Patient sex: F
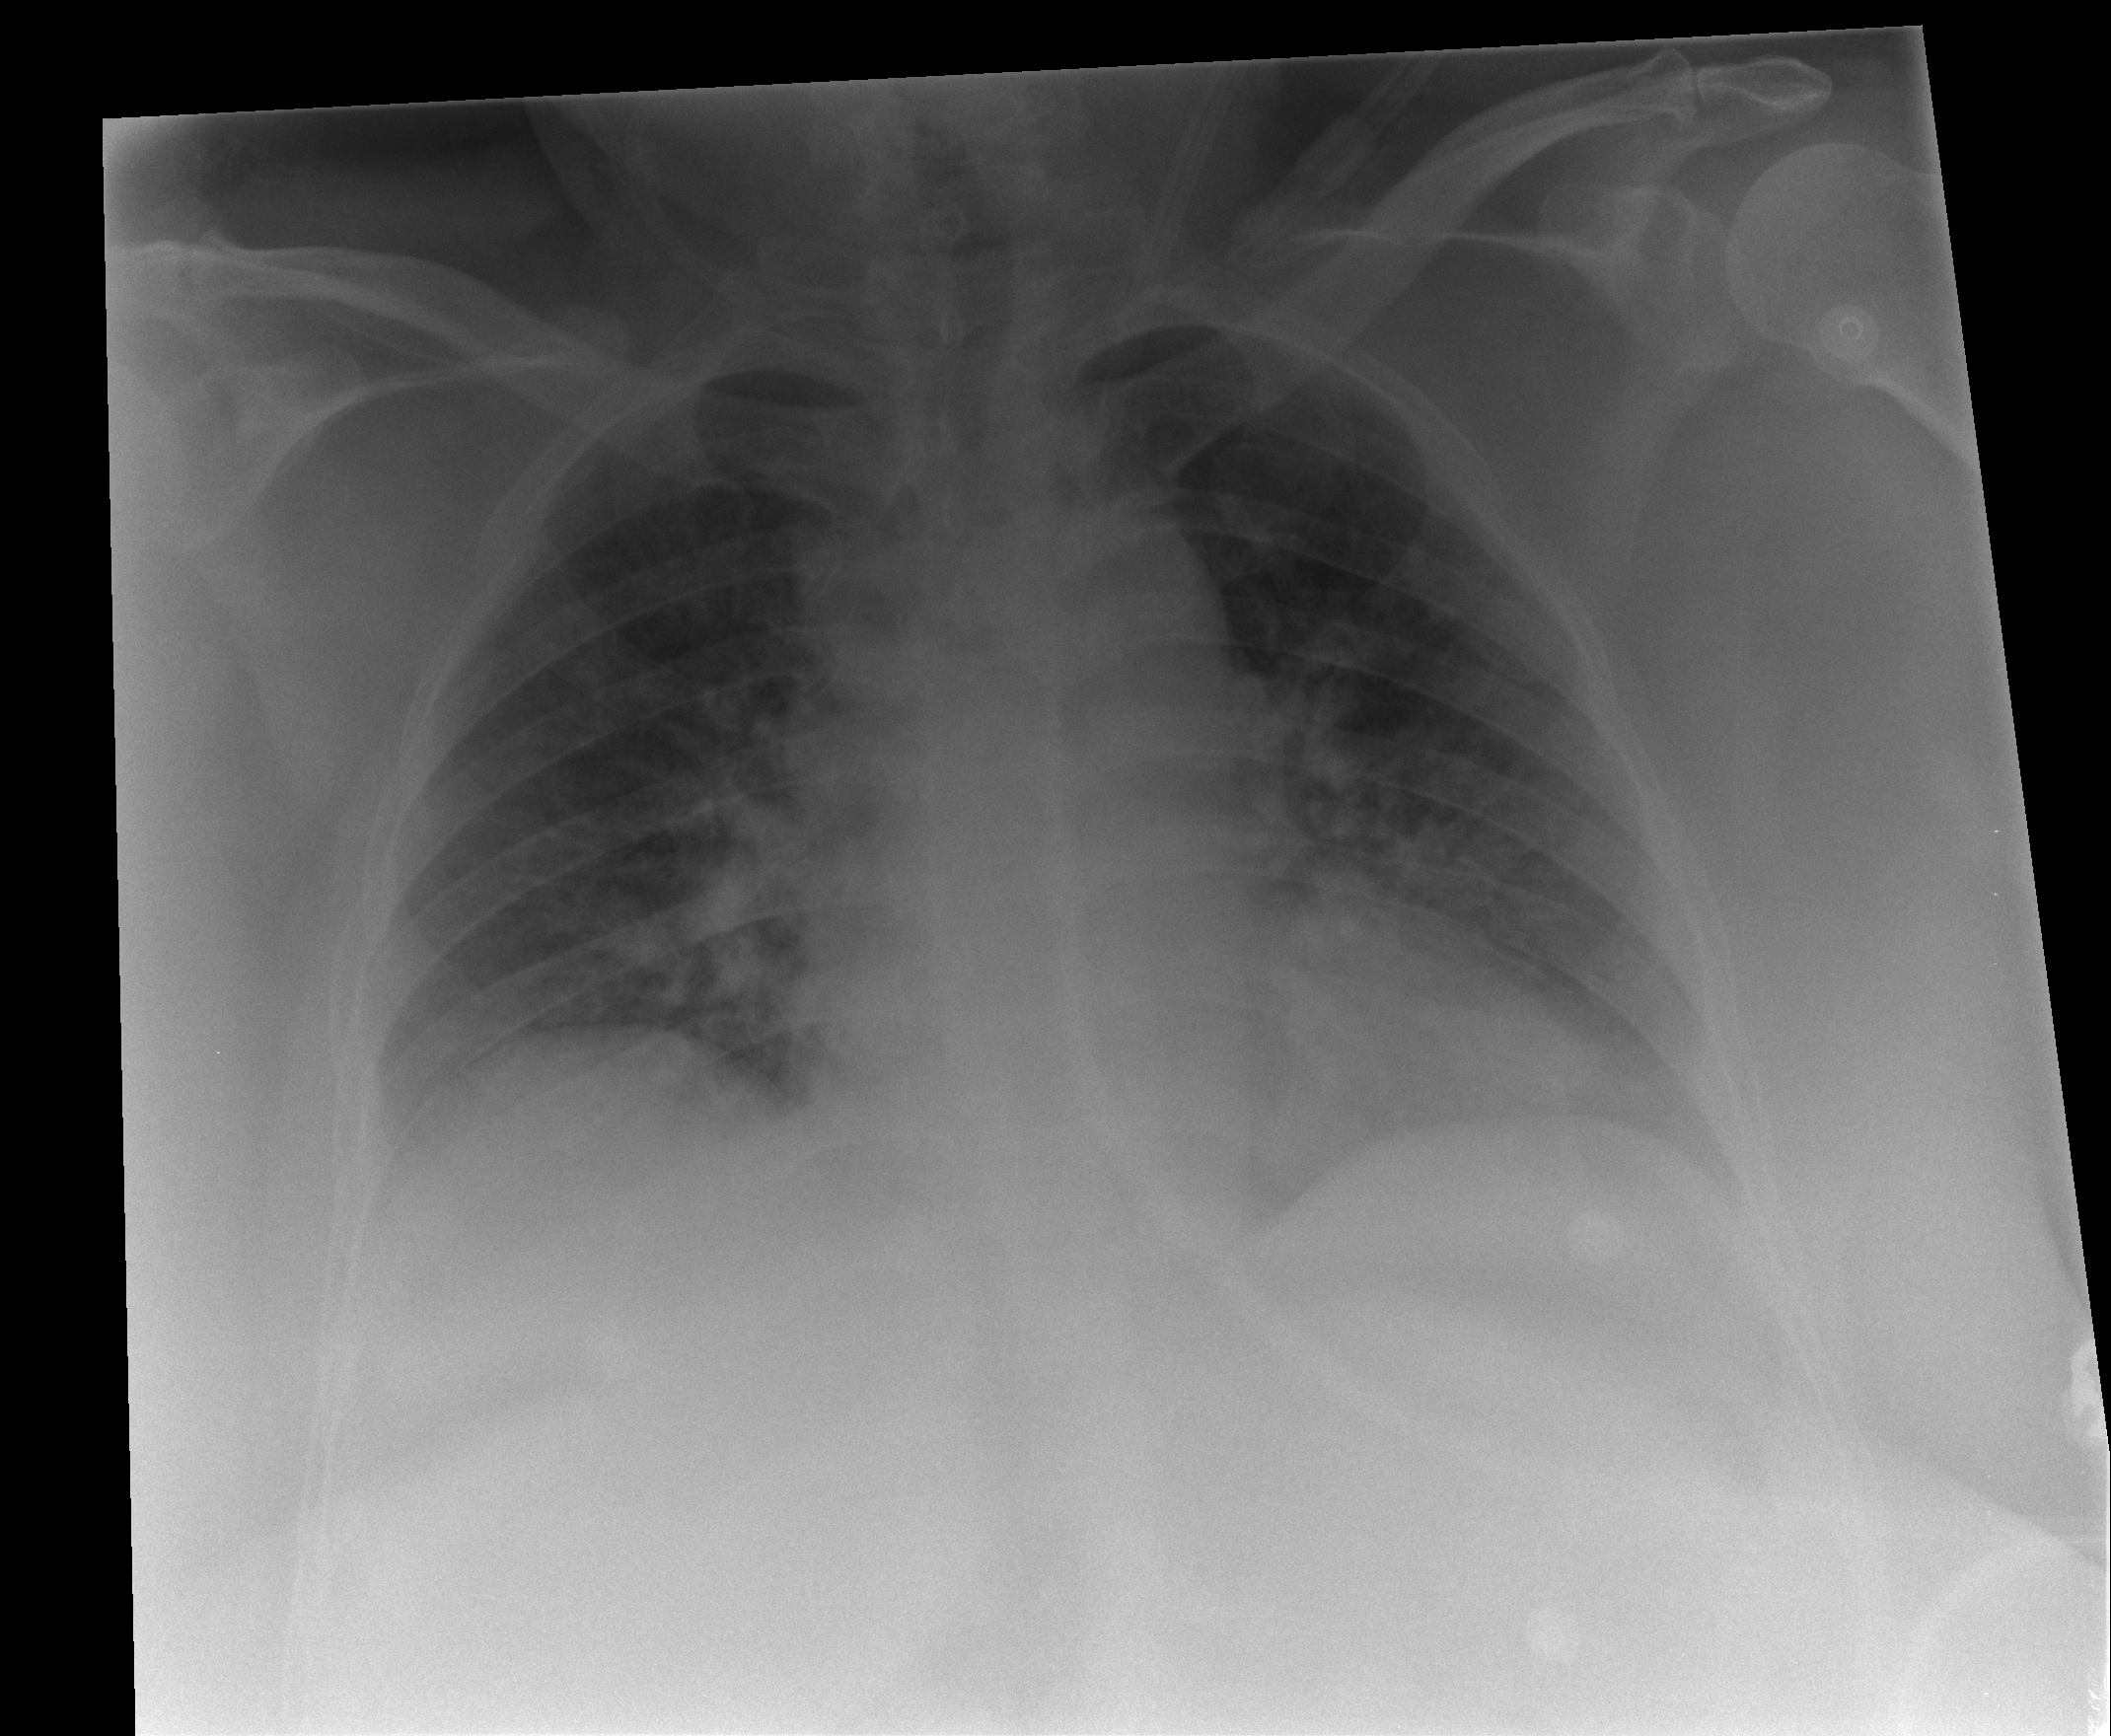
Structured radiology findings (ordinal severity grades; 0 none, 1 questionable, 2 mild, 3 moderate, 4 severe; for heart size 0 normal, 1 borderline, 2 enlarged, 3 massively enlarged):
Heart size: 0
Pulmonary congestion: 0
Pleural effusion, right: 0
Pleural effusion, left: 0
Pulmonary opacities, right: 0
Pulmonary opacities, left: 0
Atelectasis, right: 2
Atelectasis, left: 0